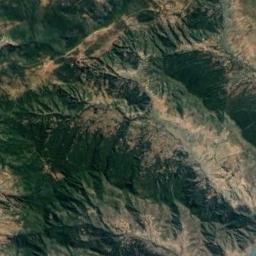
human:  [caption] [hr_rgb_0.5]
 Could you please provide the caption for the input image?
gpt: The folded mountain is covered with some vegetation .

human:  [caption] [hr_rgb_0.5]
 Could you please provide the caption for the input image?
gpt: The mountains are winding and undulating .

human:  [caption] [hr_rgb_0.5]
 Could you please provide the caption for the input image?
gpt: The mountain is full of green plants with lines of bare land .

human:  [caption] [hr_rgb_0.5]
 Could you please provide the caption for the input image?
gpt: A path passes through the mountains .

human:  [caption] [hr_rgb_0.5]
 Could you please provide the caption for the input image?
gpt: There are some green ravines on the mountain .